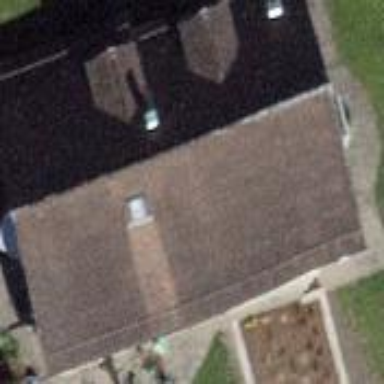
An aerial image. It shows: Detached building with gabled roof.